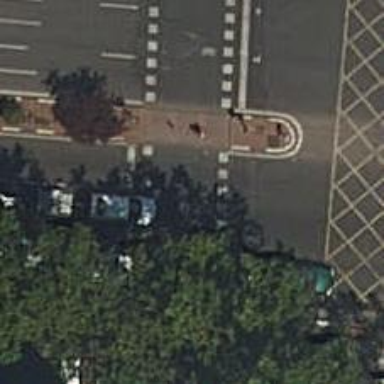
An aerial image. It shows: Crossing with traffic signals.